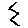
Label: zigzag